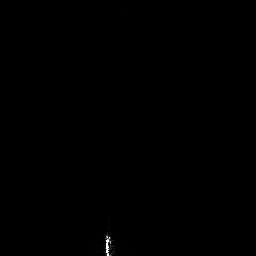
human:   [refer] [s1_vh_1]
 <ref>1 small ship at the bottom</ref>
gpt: <box>[[39, 90, 43, 99, 0]]</box>